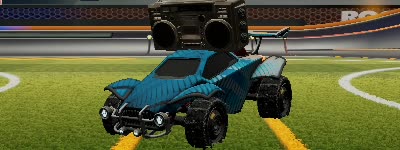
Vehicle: octane